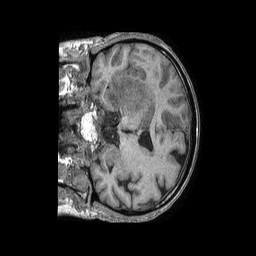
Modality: T1w
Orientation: coronal
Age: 76
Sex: male
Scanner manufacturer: philips
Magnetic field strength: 1.5 T
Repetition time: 0.007731 s
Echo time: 0.003543 s